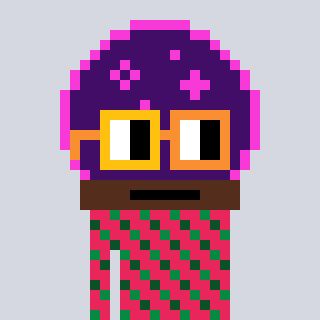
a pixel art character with square yellow and orange glasses, a crystalball-shaped head and a redpinkish-colored body on a cool background